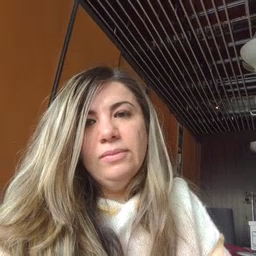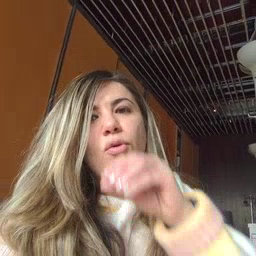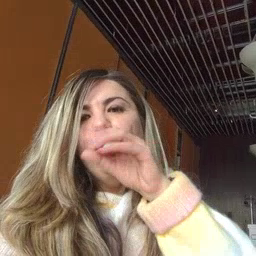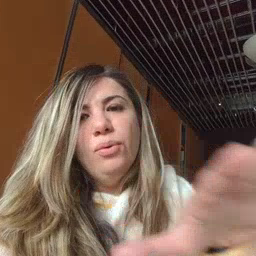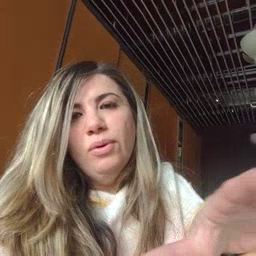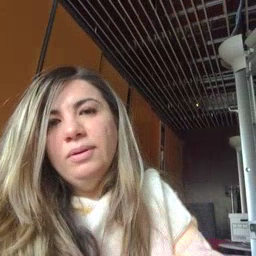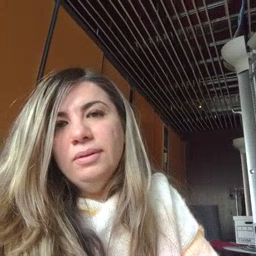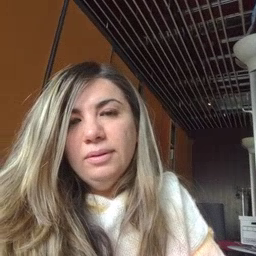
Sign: blow